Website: walmart
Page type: customer-info-address
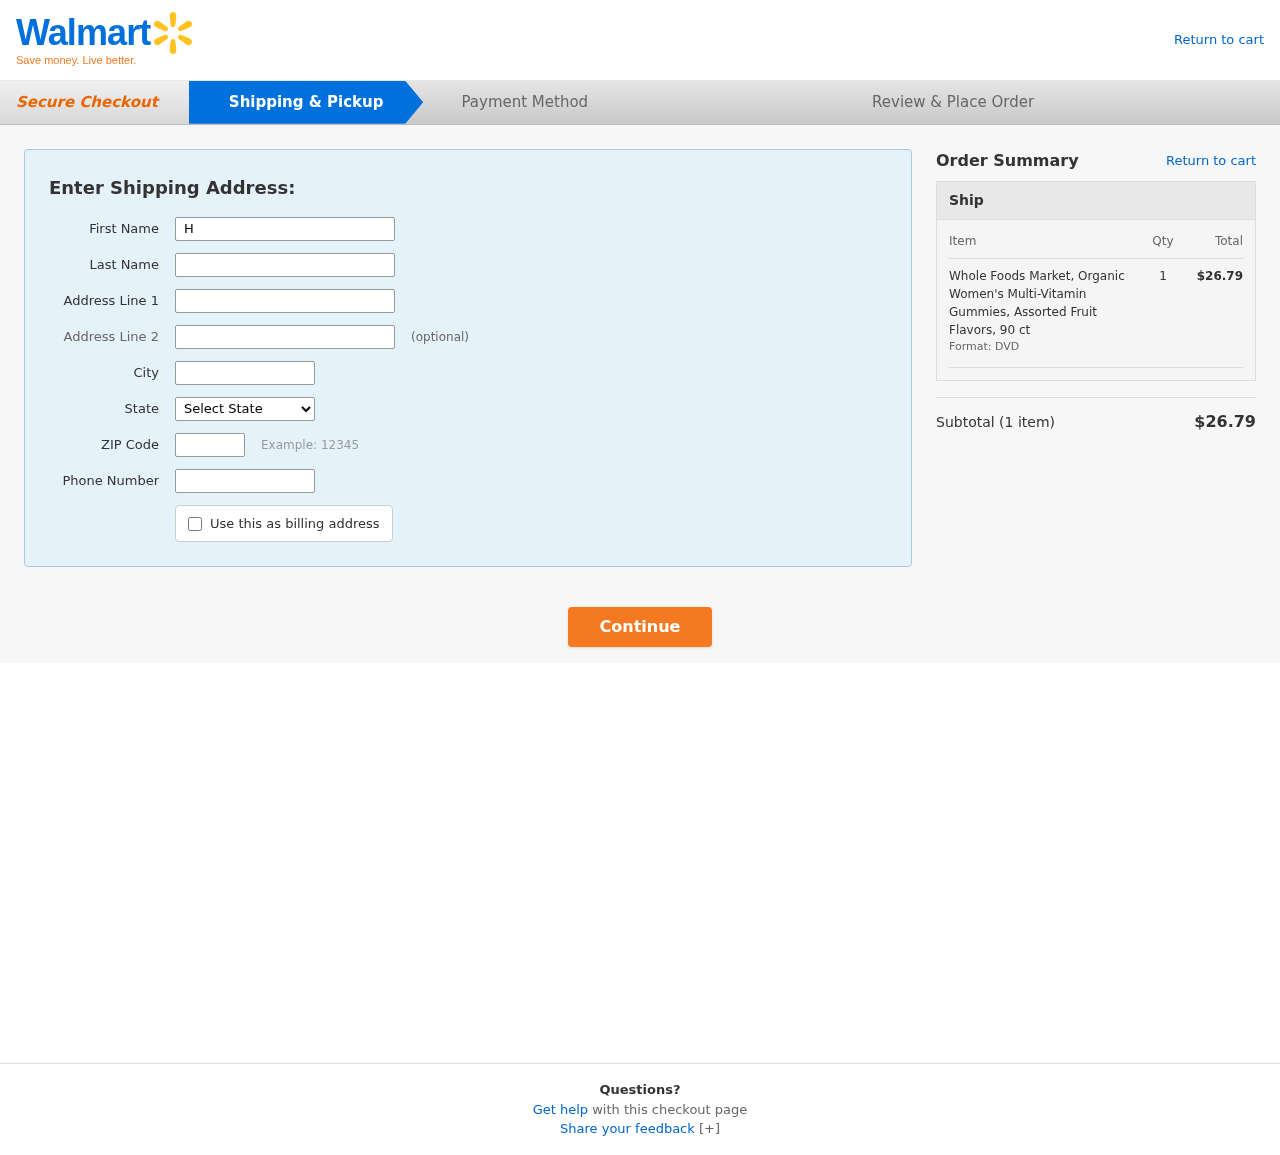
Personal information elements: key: PII_CITY
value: Melanieview
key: PII_FIRSTNAME
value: Heather
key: PII_LASTNAME
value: Clark
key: PII_PHONE
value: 3257539091
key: PII_POSTCODE
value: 44570
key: PII_STATE
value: South Carolina
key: PII_STREET
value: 189 Desiree Spur Suite 940
Product elements: key: PRODUCT1_NAME
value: Whole Foods Market, Organic Women's Multi-Vitamin Gummies, Assorted Fruit Flavors, 90 ct
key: PRODUCT1_QUANTITY
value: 1
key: PRODUCT1_LINE_TOTAL
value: $26.79
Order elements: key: ORDER_NUM_ITEMS
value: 1
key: ORDER_SUBTOTAL
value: $26.79